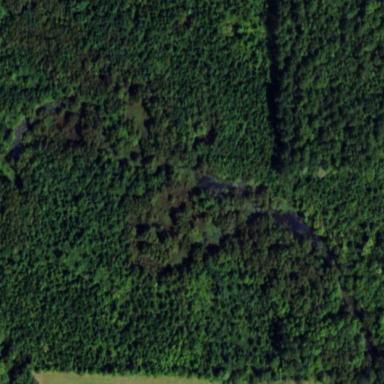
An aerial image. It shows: Swampy wetland area.